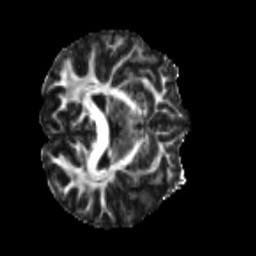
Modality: FA
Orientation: axial
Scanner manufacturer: siemens
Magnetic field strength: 3 T
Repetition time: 4 s
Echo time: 0.0594 s